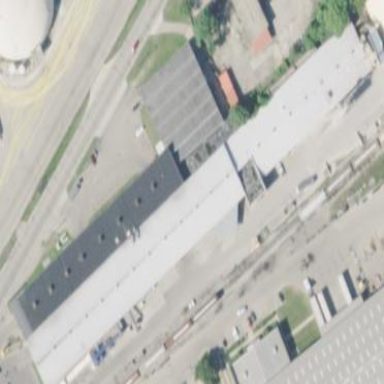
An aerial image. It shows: Warehouse building.